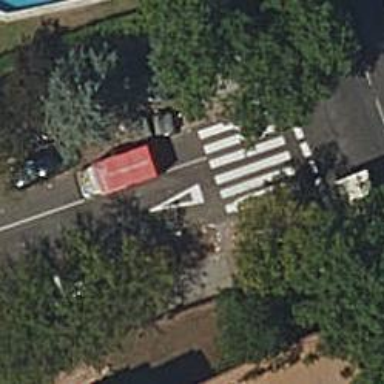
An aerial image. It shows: Footway with zebra crossing.